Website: apple
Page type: billing-address
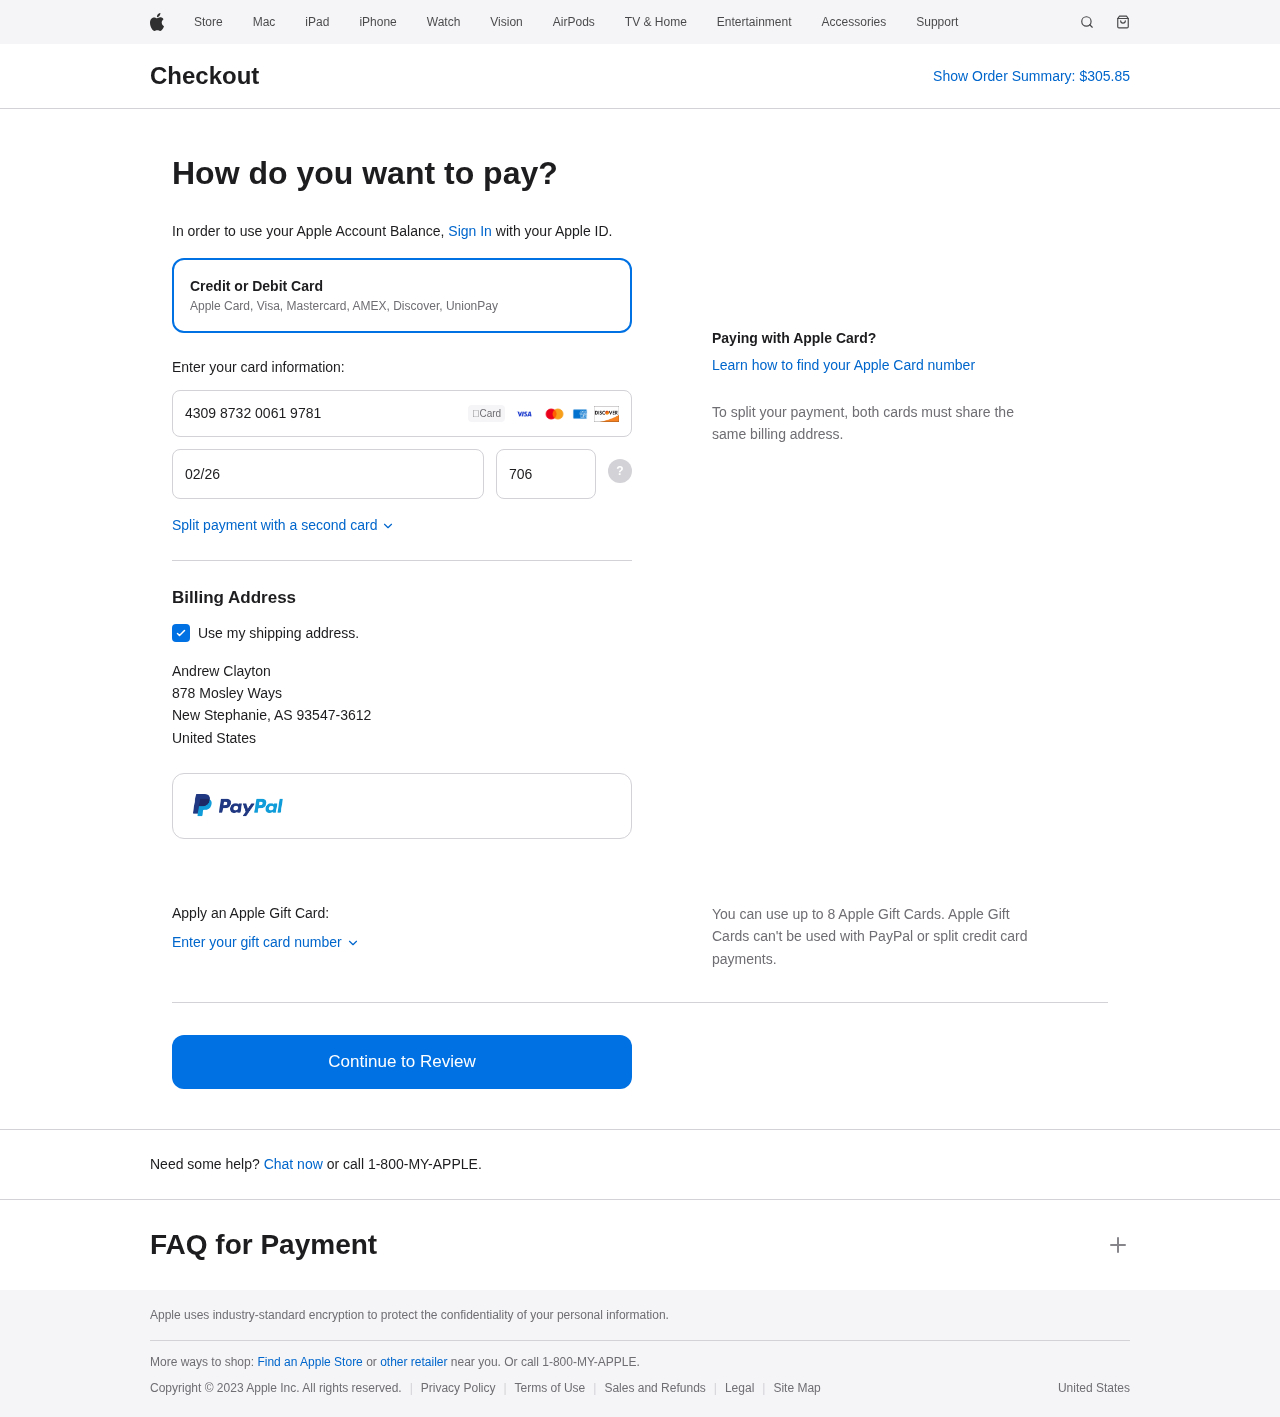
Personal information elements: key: PII_CARD_CVV
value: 706
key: PII_CARD_EXPIRY
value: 02/26
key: PII_CARD_NUMBER
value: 4309 8732 0061 9781
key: PII_CITY
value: New Stephanie
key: PII_COUNTRY
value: United States
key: PII_FULLNAME
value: Andrew Clayton
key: PII_POSTCODE_FULL
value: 93547-3612
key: PII_STATE_ABBR
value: AS
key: PII_STREET
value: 878 Mosley Ways
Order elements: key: ORDER_TOTAL
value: $305.85